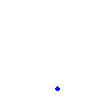
Particle: pion